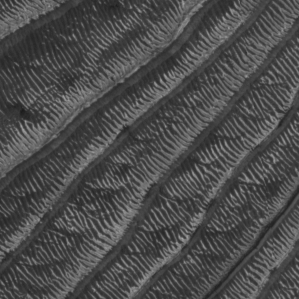
Label: frost